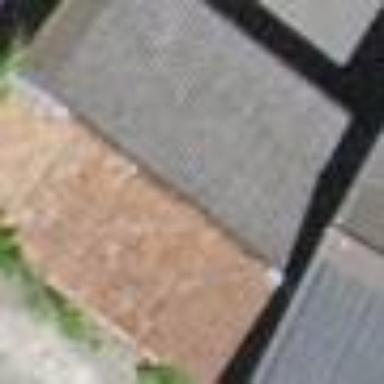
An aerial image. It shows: Garage building.